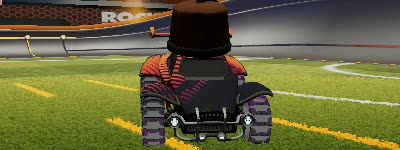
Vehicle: octane